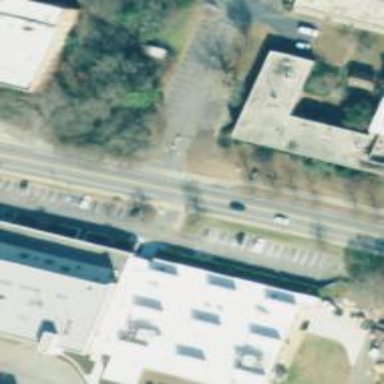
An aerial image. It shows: Tertiary road with asphalt surface. There is separate sidewalk along the road.